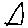
Label: triangle